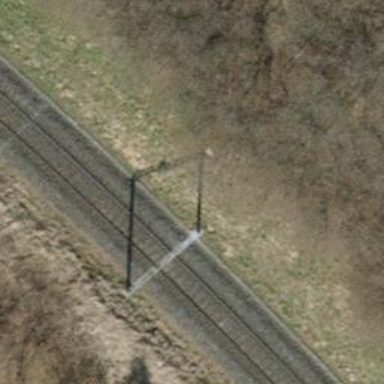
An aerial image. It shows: Single-track railway with electrified contact lines.